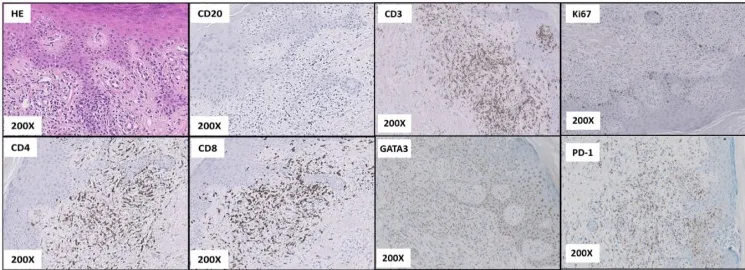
TAMA. HE and immunostaining of the skin.
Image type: pathology (immunostaining)